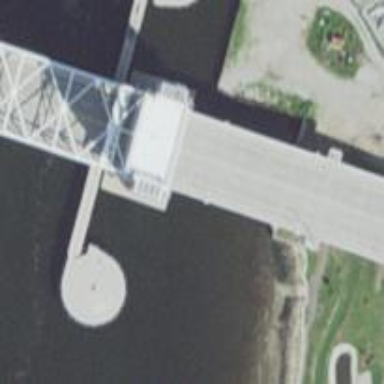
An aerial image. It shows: Primary highway with asphalt surface crossing lift bridge.